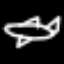
Label: airplane